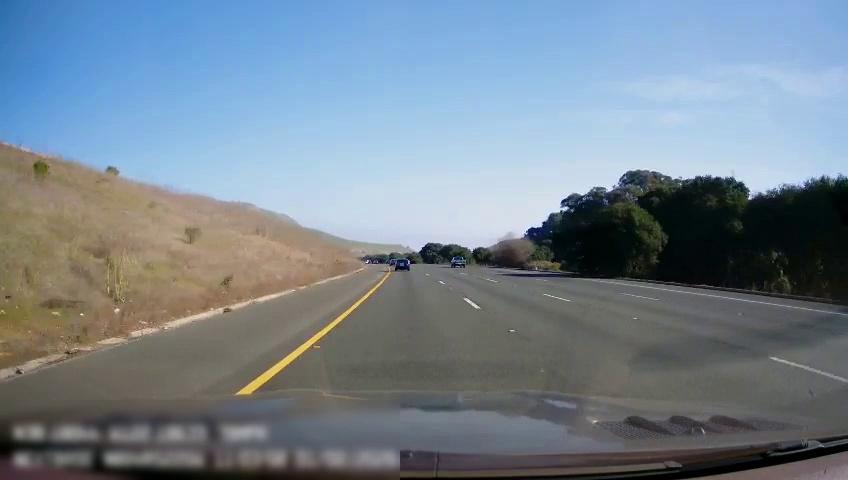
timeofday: Day
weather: Sunny
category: Drivable Space
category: Vehicles | Car
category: Vehicles | Truck
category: Lanes | Alternate Lane
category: Lanes | Alternate Lane
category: Lanes | Alternate Lane
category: Lanes | Current Lane
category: Lanes | Alternate Lane